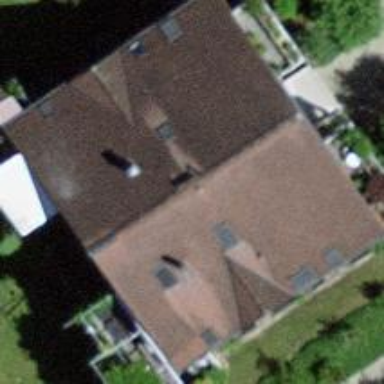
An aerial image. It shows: Residential building.